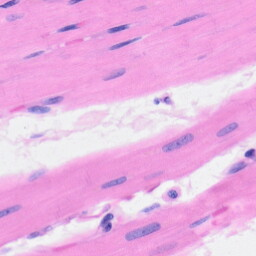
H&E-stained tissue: Heart